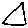
Label: triangle